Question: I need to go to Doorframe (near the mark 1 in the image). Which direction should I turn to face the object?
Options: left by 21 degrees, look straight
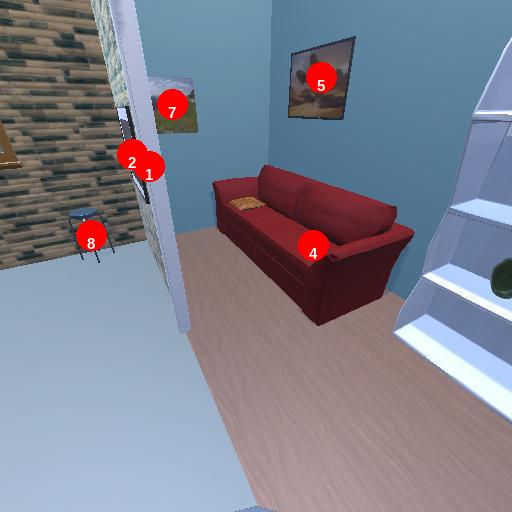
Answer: left by 21 degrees